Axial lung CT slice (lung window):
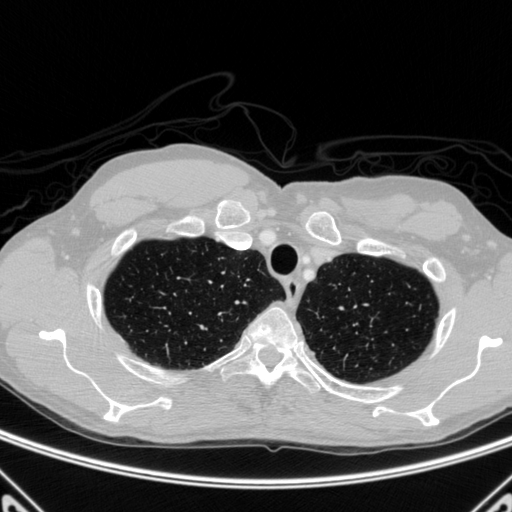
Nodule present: no